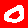
Digit: 0